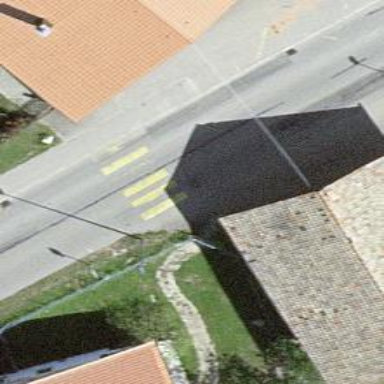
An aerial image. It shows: Uncontrolled crossing on the road.